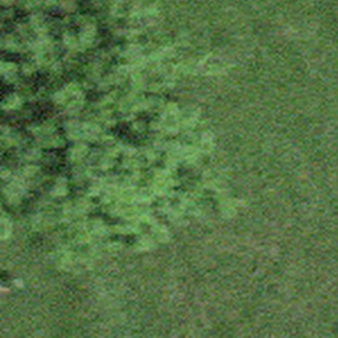
Label: other